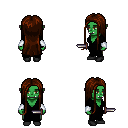
a pixel art fantasy rpg character, female body template, orc, green skin, black robe, teal pants, brown extra-long hairstyle, white cloth bracers, black shoes, dagger, four views (front, back, left, right), 2x2 character sprite sheet, small pixel art, hard edges, no anti-aliasing